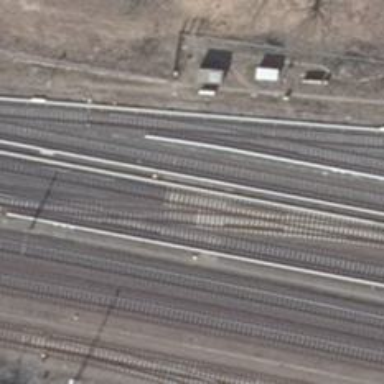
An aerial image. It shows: Railway signal.